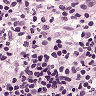
Metastatic tissue present: no